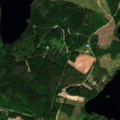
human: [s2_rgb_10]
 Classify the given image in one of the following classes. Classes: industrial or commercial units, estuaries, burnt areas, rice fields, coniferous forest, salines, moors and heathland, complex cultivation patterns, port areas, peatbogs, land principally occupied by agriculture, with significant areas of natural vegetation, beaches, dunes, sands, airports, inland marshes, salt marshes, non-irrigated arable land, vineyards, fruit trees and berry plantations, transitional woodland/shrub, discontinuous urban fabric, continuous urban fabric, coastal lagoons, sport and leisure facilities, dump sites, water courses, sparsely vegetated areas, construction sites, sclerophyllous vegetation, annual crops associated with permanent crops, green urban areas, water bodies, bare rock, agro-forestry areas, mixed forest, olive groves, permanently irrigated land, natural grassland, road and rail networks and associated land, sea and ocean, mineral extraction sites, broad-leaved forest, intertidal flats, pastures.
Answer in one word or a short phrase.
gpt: land principally occupied by agriculture, with significant areas of natural vegetation, mixed forest, transitional woodland/shrub, water bodies